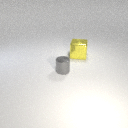
large yellow metal cube to the right of small gray metal cylinder